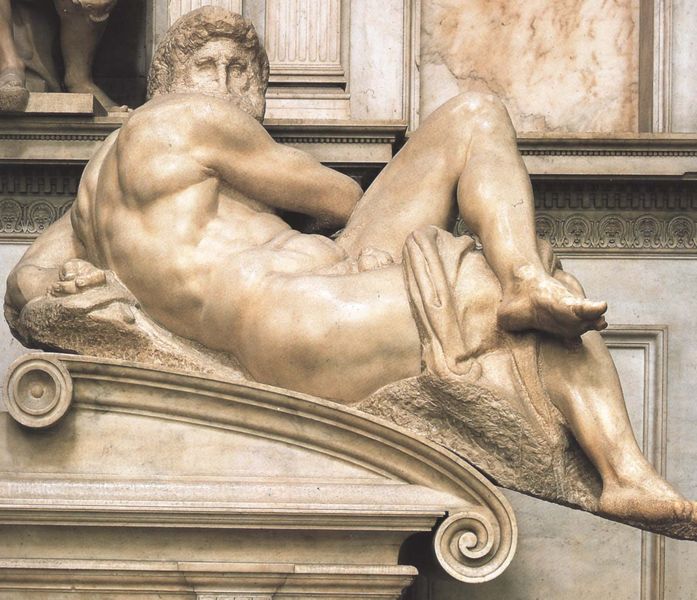
Titel: Grabmal des Giuliano de Medici in der Medici-Kapelle
Künstler: Michelangelo
Standort: Florenz, S. Lorenzo (EU - I - Toskana)
Schlagwörter: akt, fuß, hand, mann, nackt, weiß, marmor, rücken, säule, gebäude, haus, beige, bart, barock, morgen, figur, skulptur, beine, liegen, giebel, könig, muskeln, liegend, foto, muskulös, penis, eingang, seite, sims, voluten, griechisch, tempel, schnecke, david, grieche, verrenkung, grabmal, mamor, medici, michelangelo, liegender, umdrehen, umwenden, überkreuz, marmorskulptur, medicigrab, unvollende, medici-grabmal